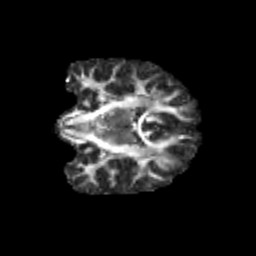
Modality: FA
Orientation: coronal
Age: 13
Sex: female
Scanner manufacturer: siemens
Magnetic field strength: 3 T
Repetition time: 3.8 s
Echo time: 0.07 s